You are looking at raw rotor-rig vibration samples arranged as a grayscale image. What is the most likely rotor condition (normal, misalignment, unbalance, looseness)?
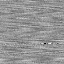
Answer: normal